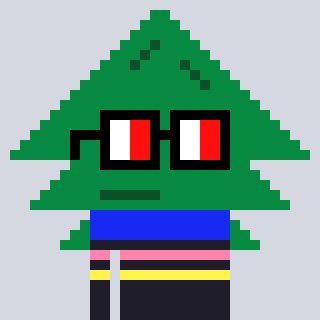
a pixel art character with square glasses with black frames and red eyes, a fir-shaped head and a grayscale-colored body on a cool background